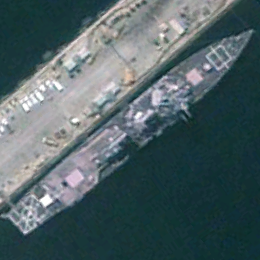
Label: destroyer